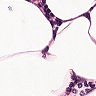
Metastatic tissue present: no